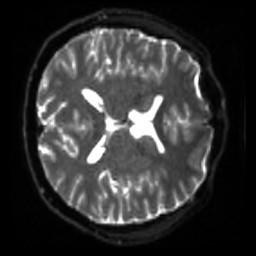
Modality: sbref
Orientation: axial
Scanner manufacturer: siemens
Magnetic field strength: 3 T
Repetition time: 4 s
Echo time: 0.0594 s